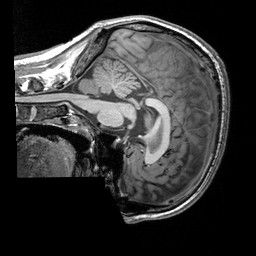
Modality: T1w
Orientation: sagittal
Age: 26
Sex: male
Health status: healthy
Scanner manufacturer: siemens
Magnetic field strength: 3 T
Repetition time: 2.3 s
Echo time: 0.00303 s